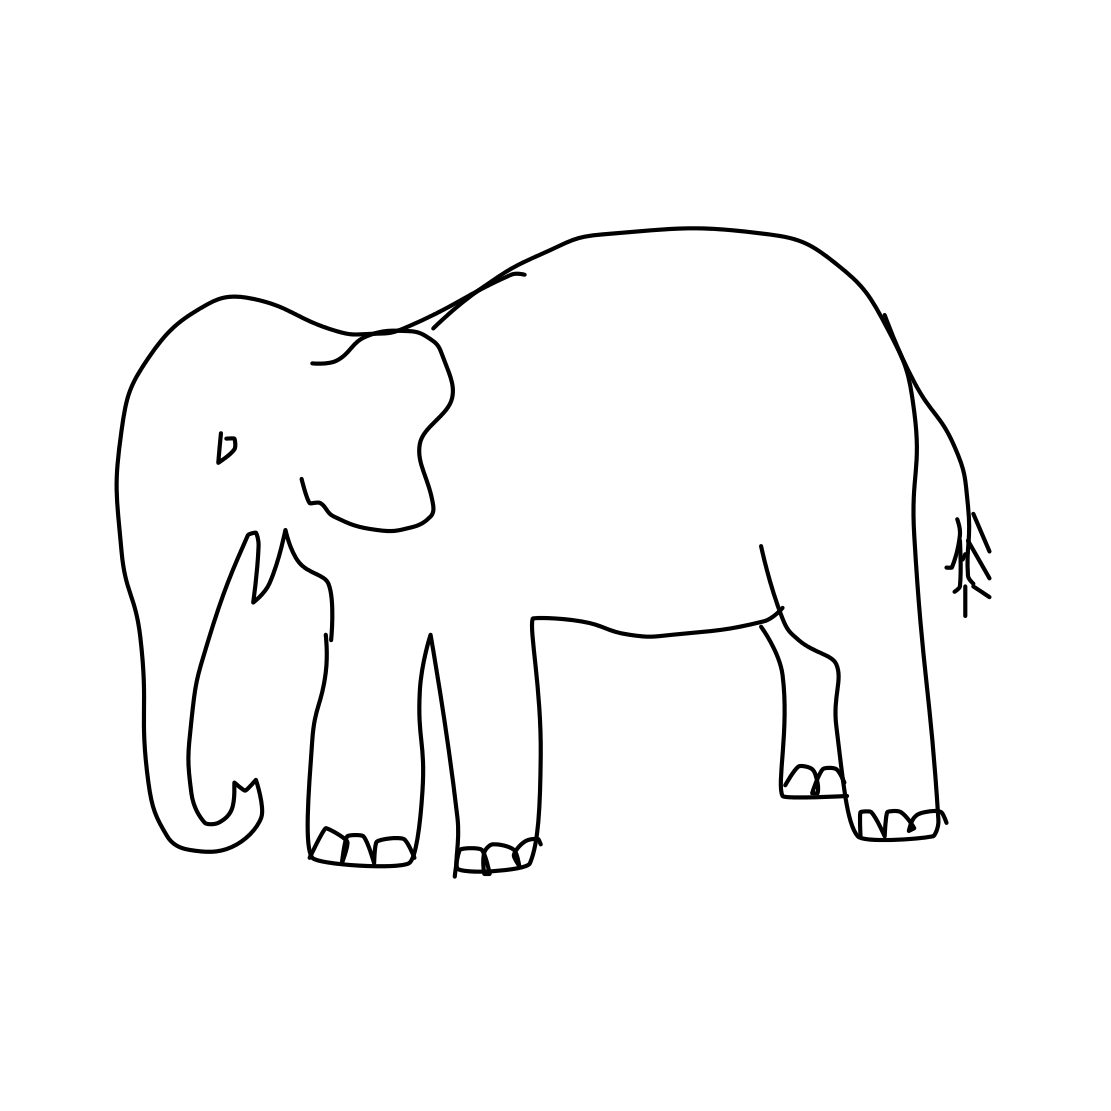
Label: elephant